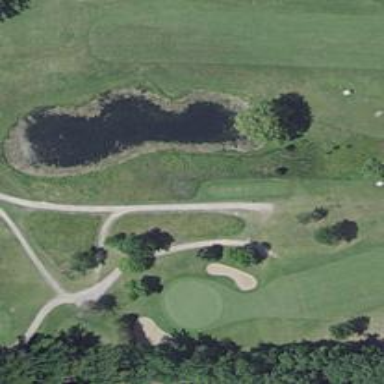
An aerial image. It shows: Path designated for golf carts.